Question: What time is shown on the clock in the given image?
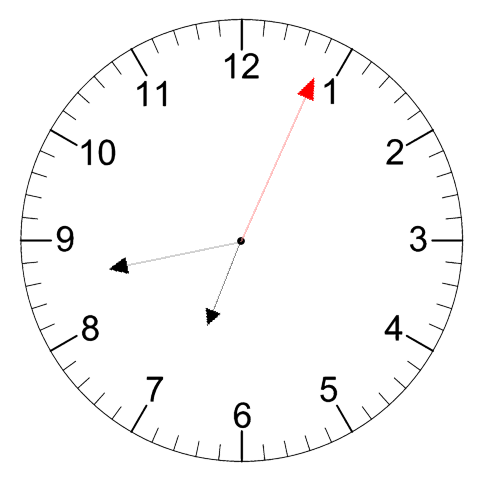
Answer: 06:43:04